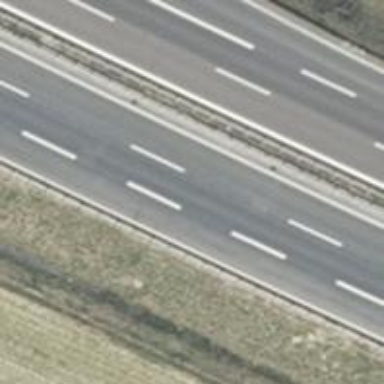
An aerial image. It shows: Asphalt motorway.